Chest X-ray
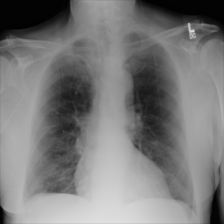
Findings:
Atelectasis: negative
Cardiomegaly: negative
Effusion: negative
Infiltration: negative
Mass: negative
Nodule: negative
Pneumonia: negative
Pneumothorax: negative
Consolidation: negative
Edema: negative
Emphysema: negative
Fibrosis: negative
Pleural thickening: negative
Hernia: negative